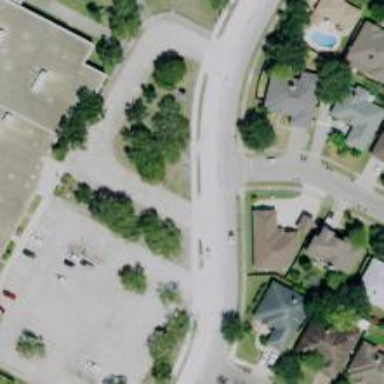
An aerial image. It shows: Marked crossing on the road.